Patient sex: M
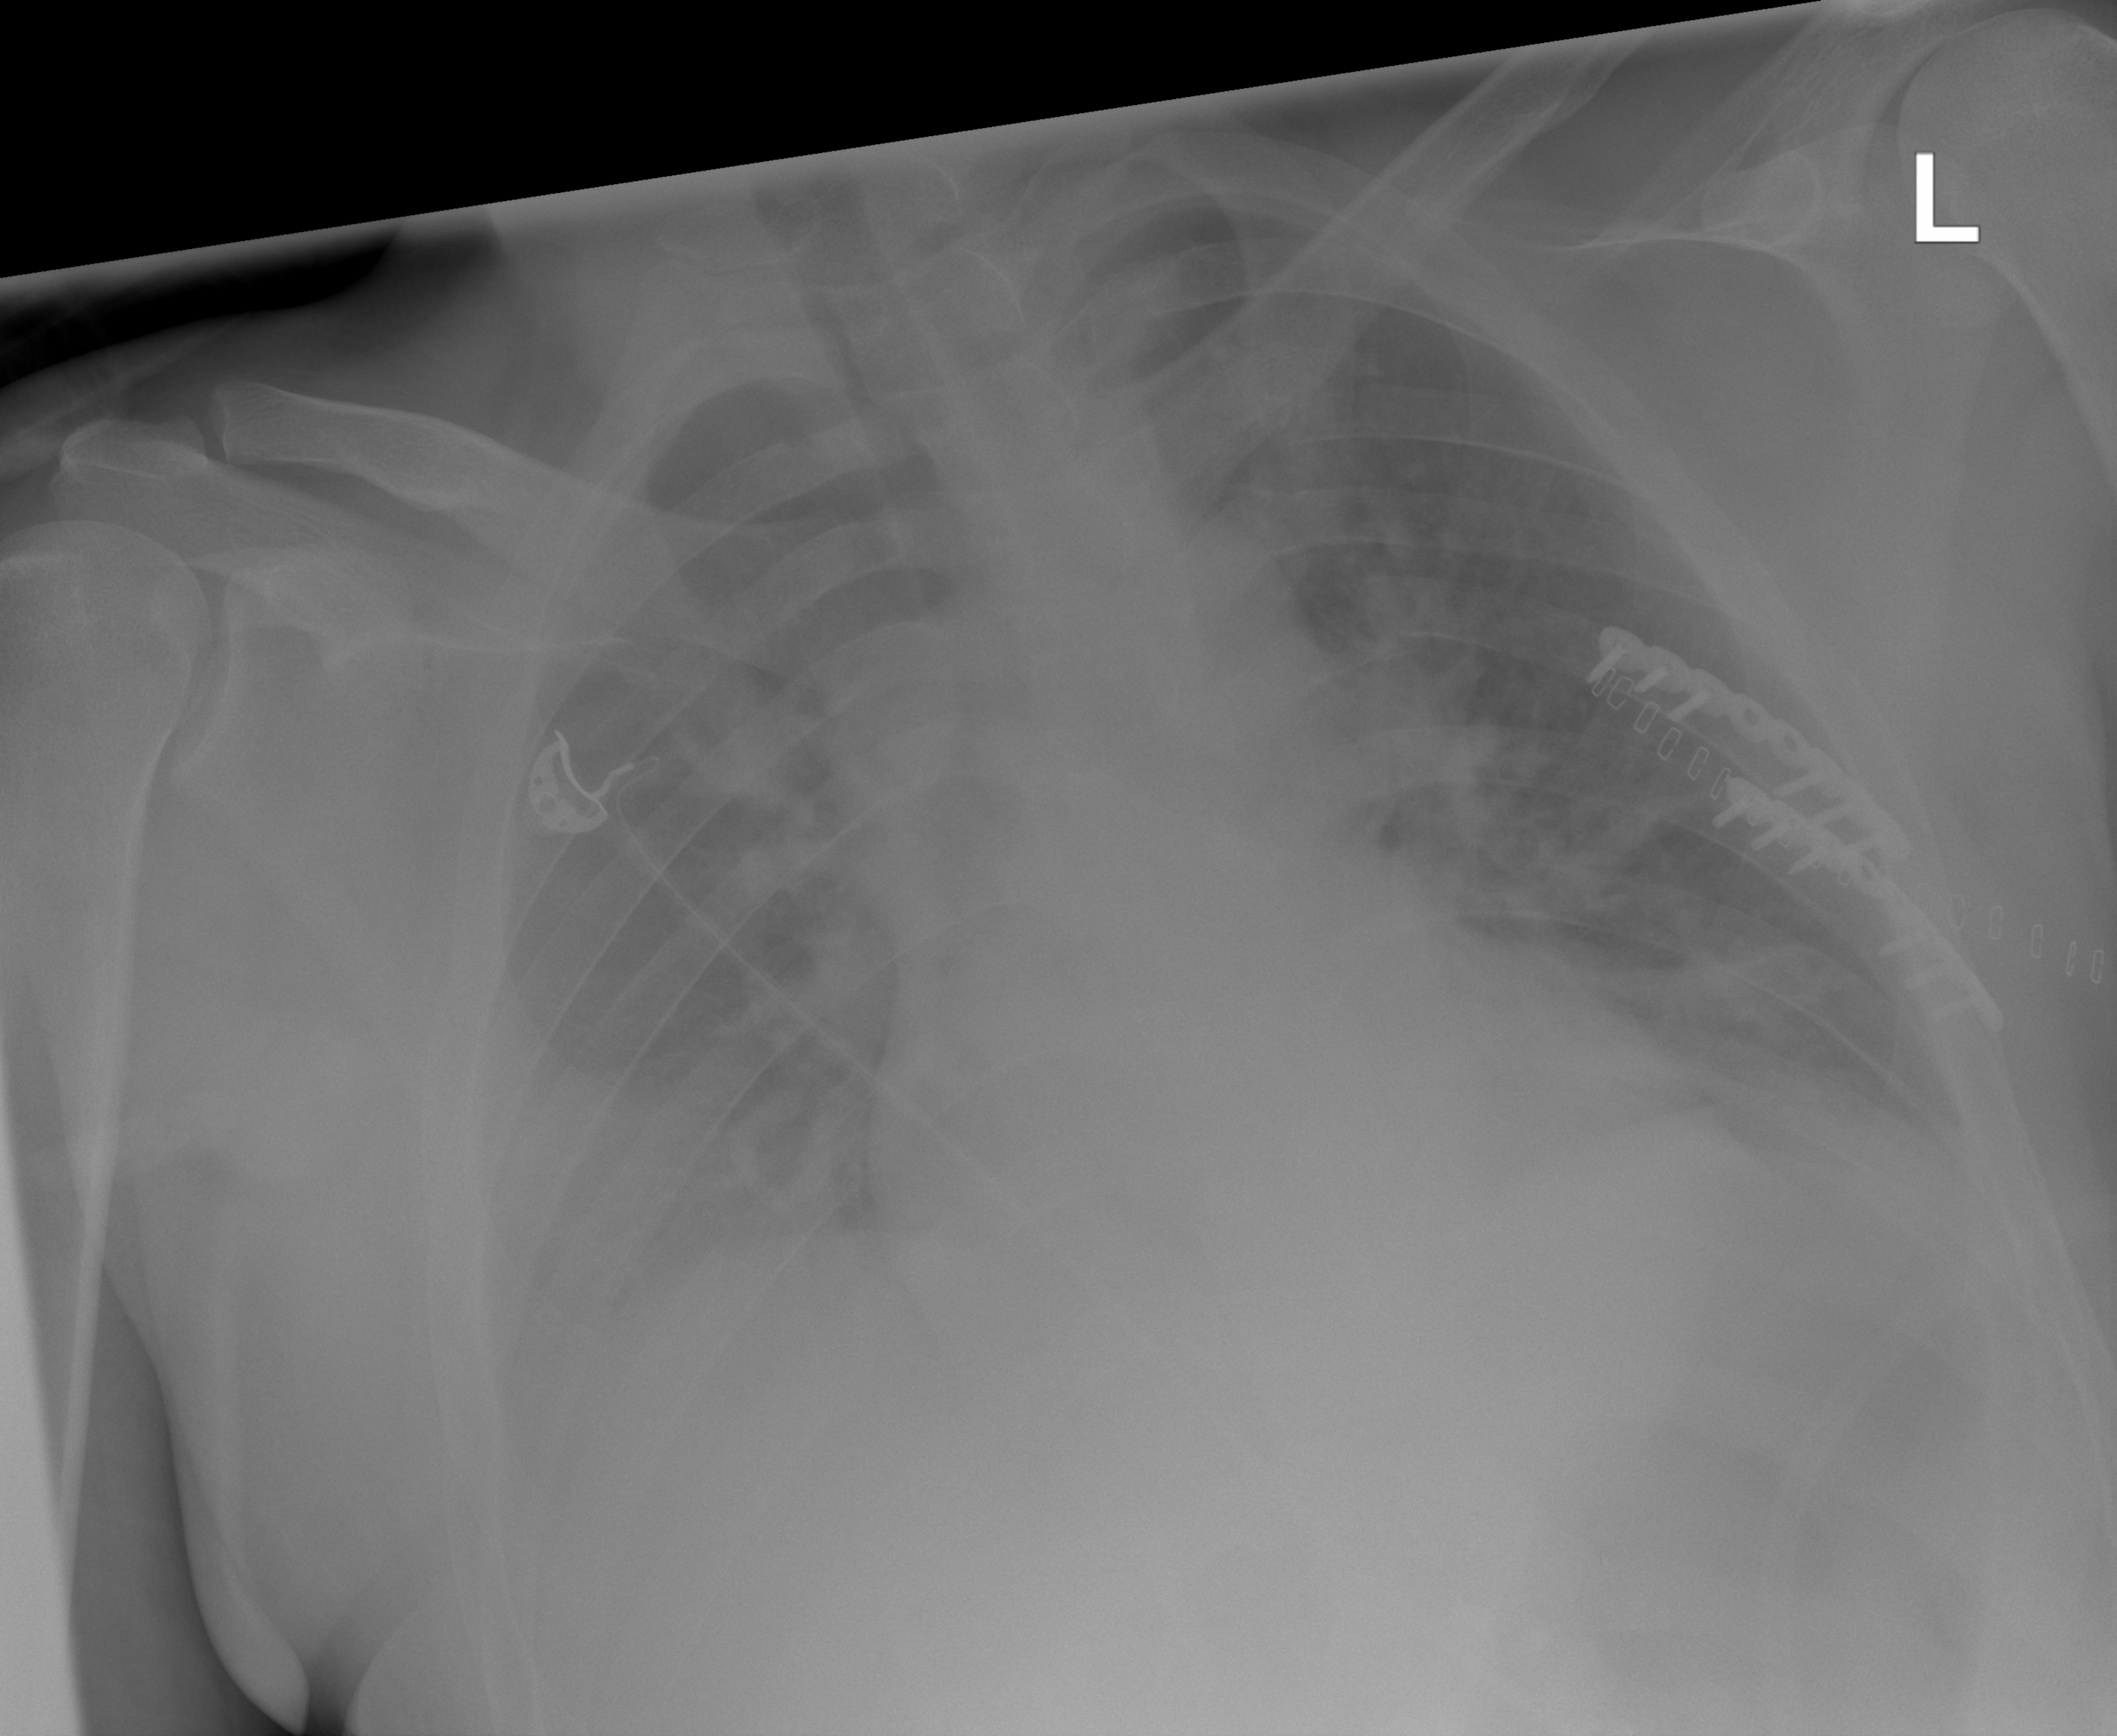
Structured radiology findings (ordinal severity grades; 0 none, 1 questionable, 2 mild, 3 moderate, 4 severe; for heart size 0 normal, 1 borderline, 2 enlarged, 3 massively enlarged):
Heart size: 0
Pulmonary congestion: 2
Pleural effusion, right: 2
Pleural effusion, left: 2
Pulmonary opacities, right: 1
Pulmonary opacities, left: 0
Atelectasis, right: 2
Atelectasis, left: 2